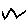
Label: zigzag